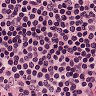
Metastatic tissue present: no